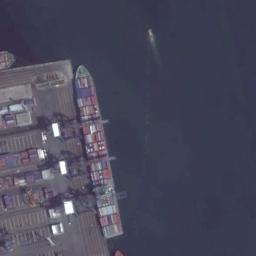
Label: ship